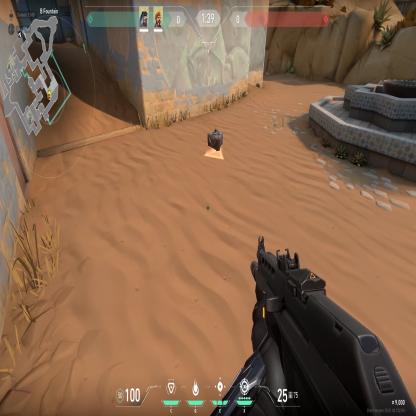
Label: dropped spike